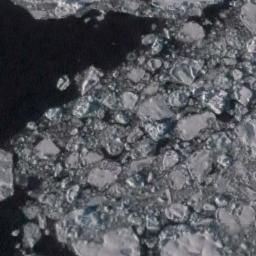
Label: sea_ice